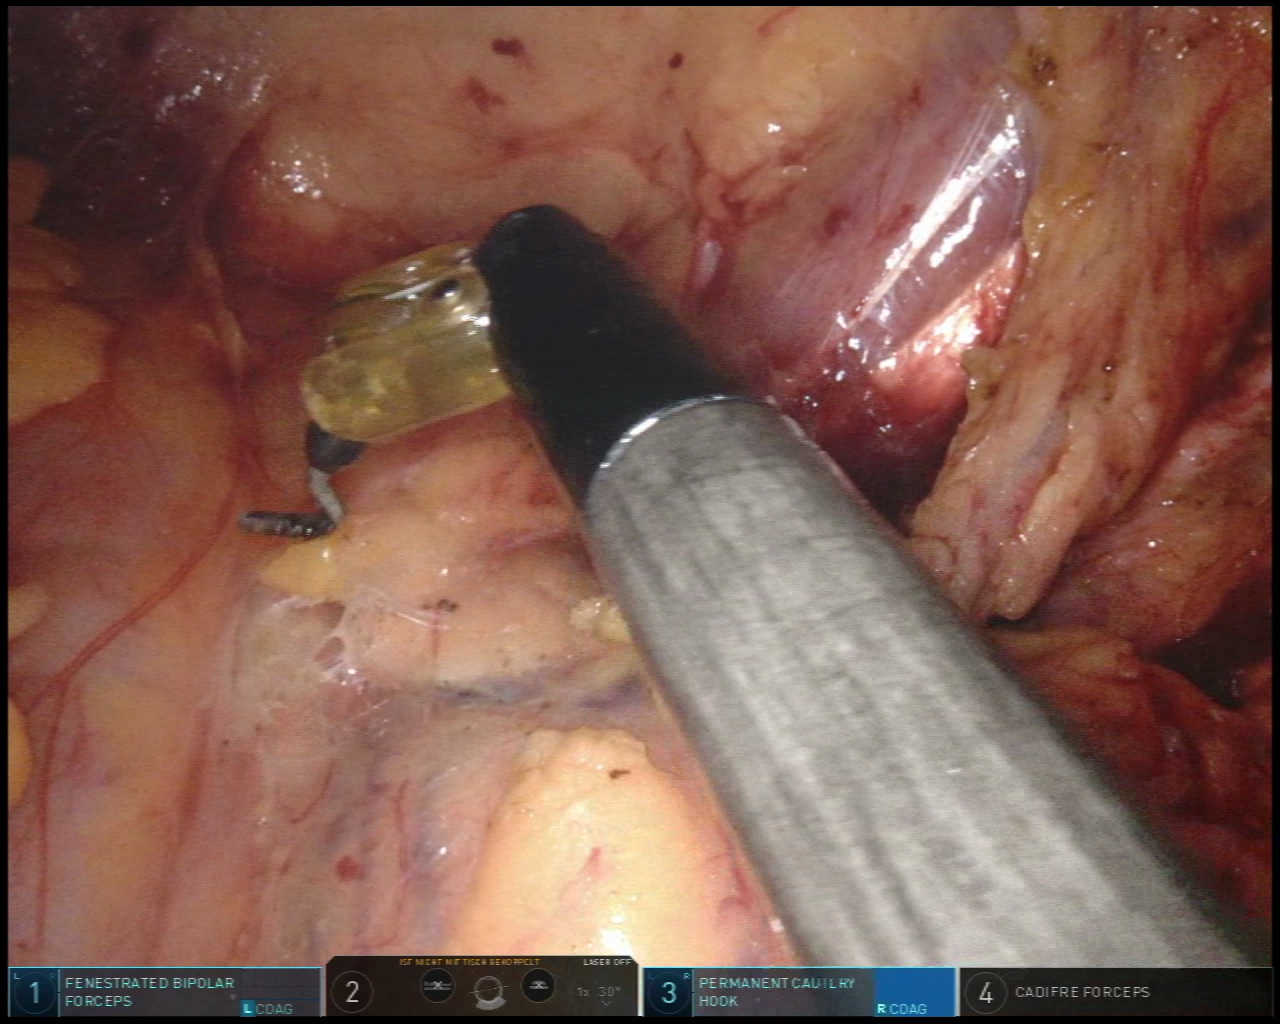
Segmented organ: ureter
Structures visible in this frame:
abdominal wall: no
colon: yes
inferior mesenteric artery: no
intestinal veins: no
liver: no
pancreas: no
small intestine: no
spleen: no
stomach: no
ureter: yes
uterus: no
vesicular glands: no